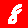
Digit: 8